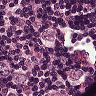
Metastatic tissue present: yes